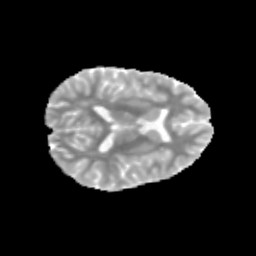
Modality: MD
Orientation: axial
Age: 11
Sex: female
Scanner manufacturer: siemens
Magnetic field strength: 3 T
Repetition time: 3.8 s
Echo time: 0.07 s